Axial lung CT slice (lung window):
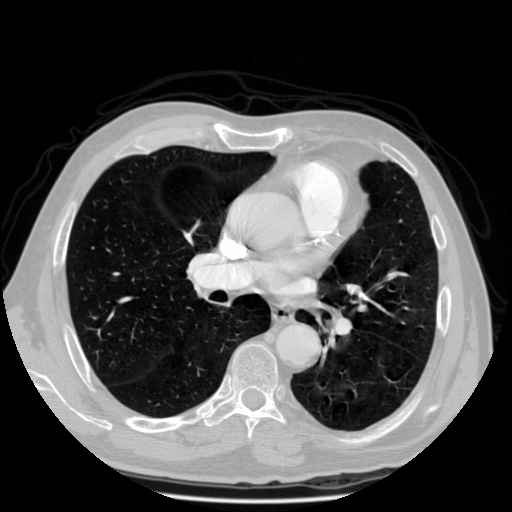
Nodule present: no